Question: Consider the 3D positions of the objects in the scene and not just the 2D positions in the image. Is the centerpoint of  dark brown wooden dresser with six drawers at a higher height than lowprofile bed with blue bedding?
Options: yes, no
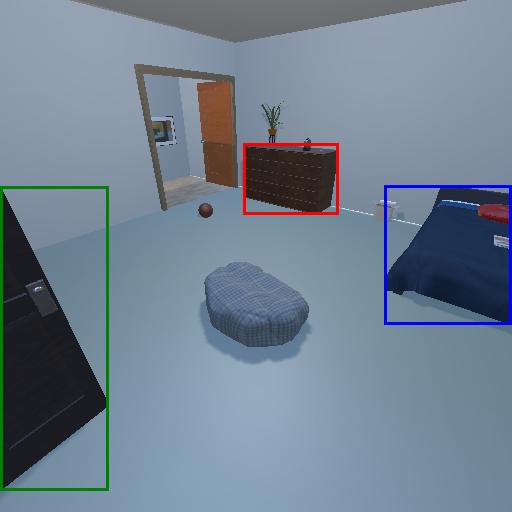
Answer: yes